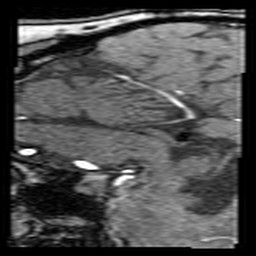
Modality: angio
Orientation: sagittal
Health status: ill
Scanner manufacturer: siemens
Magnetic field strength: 3 T
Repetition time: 0.022 s
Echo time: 0.00386 s